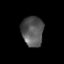
Tissue: prostate
Cell type: T cells
Senescence score: 0.3563
Nuclear area (px): 647
Mean DAPI intensity: 85.841